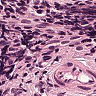
Metastatic tissue present: no